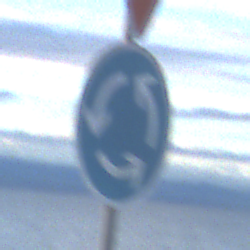
Verkehrszeichen: Kreisverkehr
Zusatzzeichen oben: VorfahrtGewaehren
Umgebung: Outdoor, Suburban
Tageszeit: SunriseSunset
Wetter: PartlyCloudy
Licht: Natural
Jahreszeit: NotSpecified
Kontrast: LowContrast